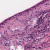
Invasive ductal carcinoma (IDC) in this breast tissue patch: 0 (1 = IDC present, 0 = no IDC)